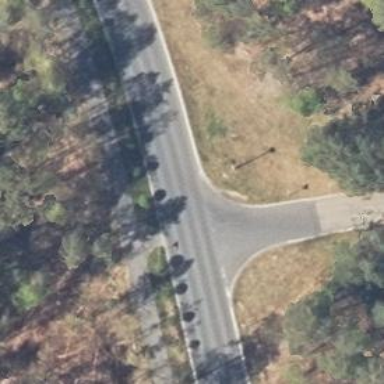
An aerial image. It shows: Paved path.